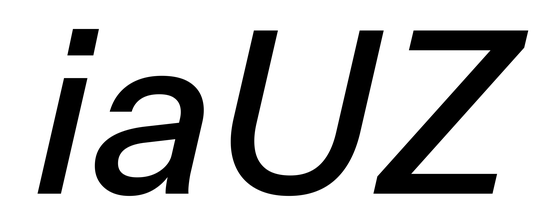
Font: InstrumentSans-Italic_Medium_Italic